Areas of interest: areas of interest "Community Center"
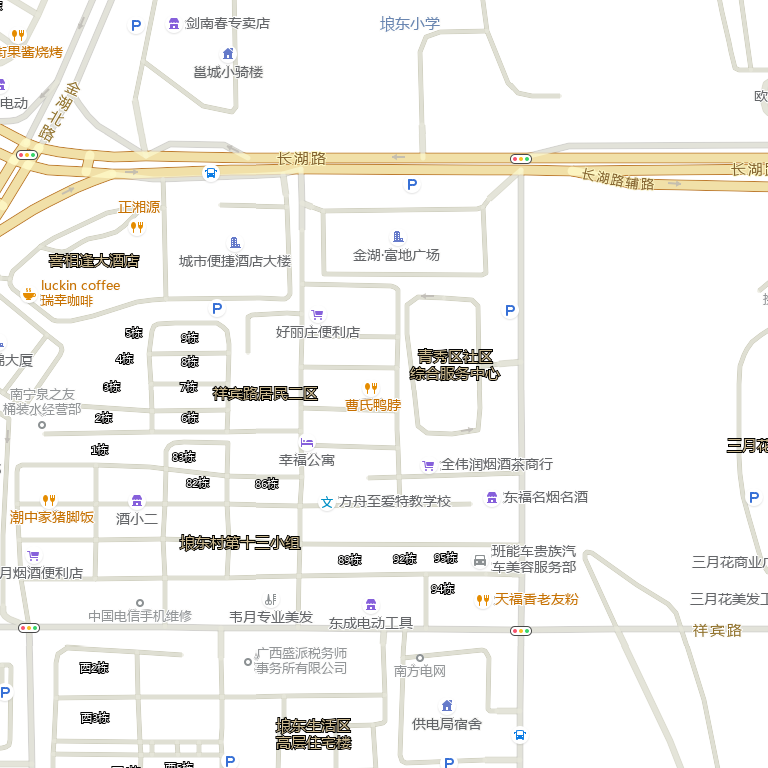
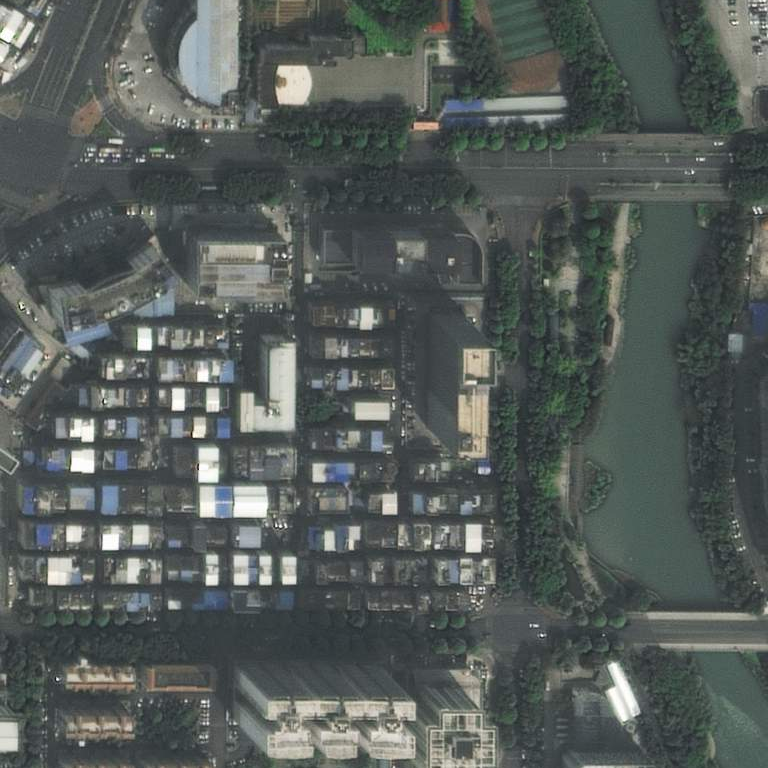